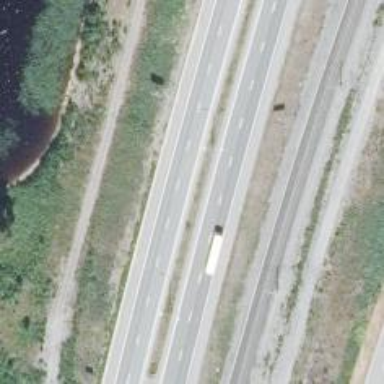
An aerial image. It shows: Motorway.